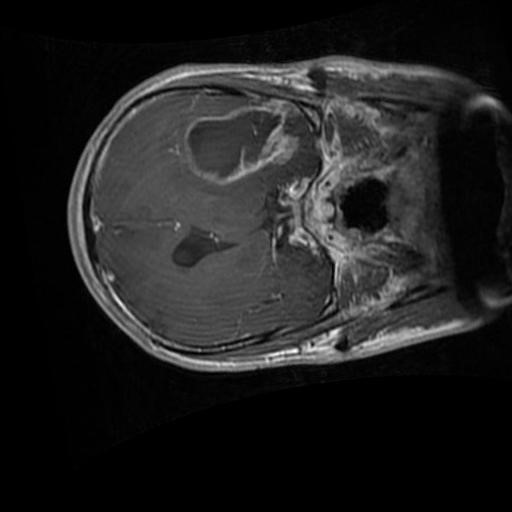
Label: brain_glioma